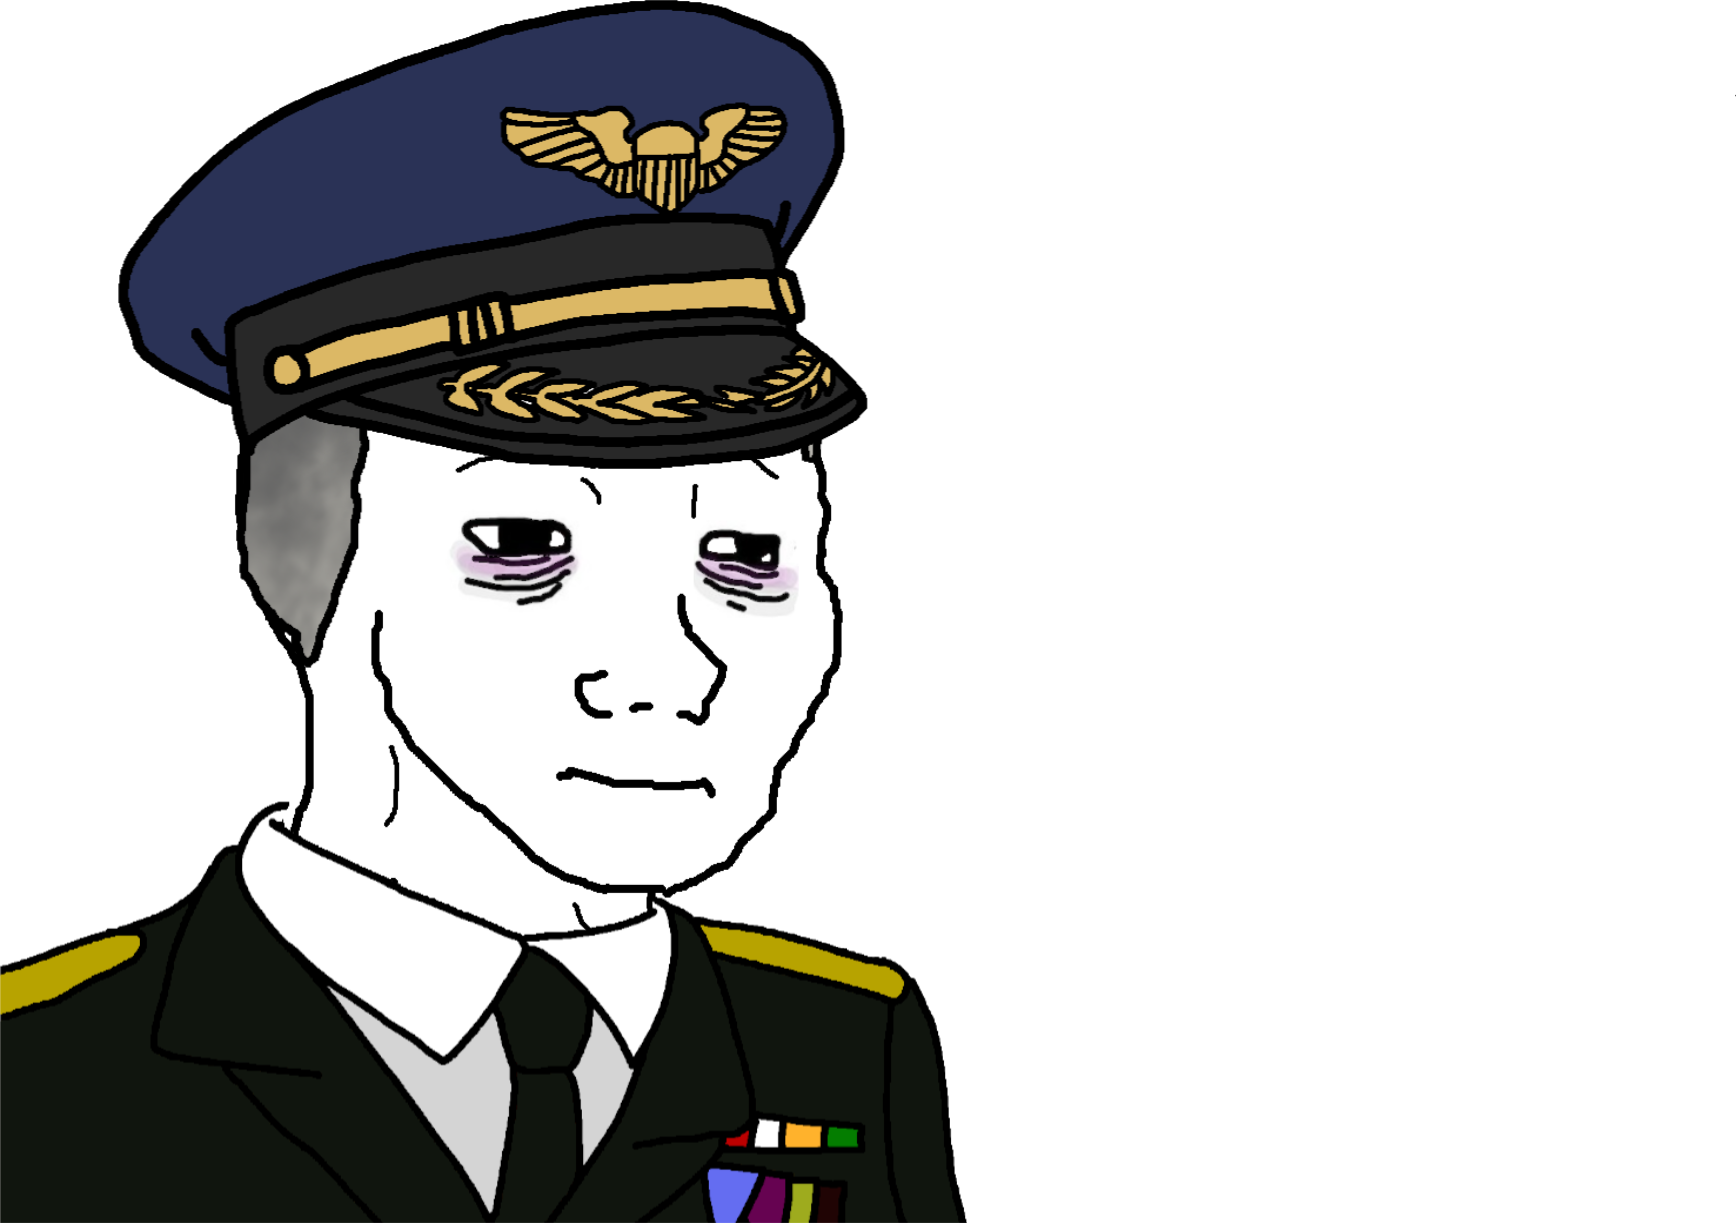
Label: 5_Doomer